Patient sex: F
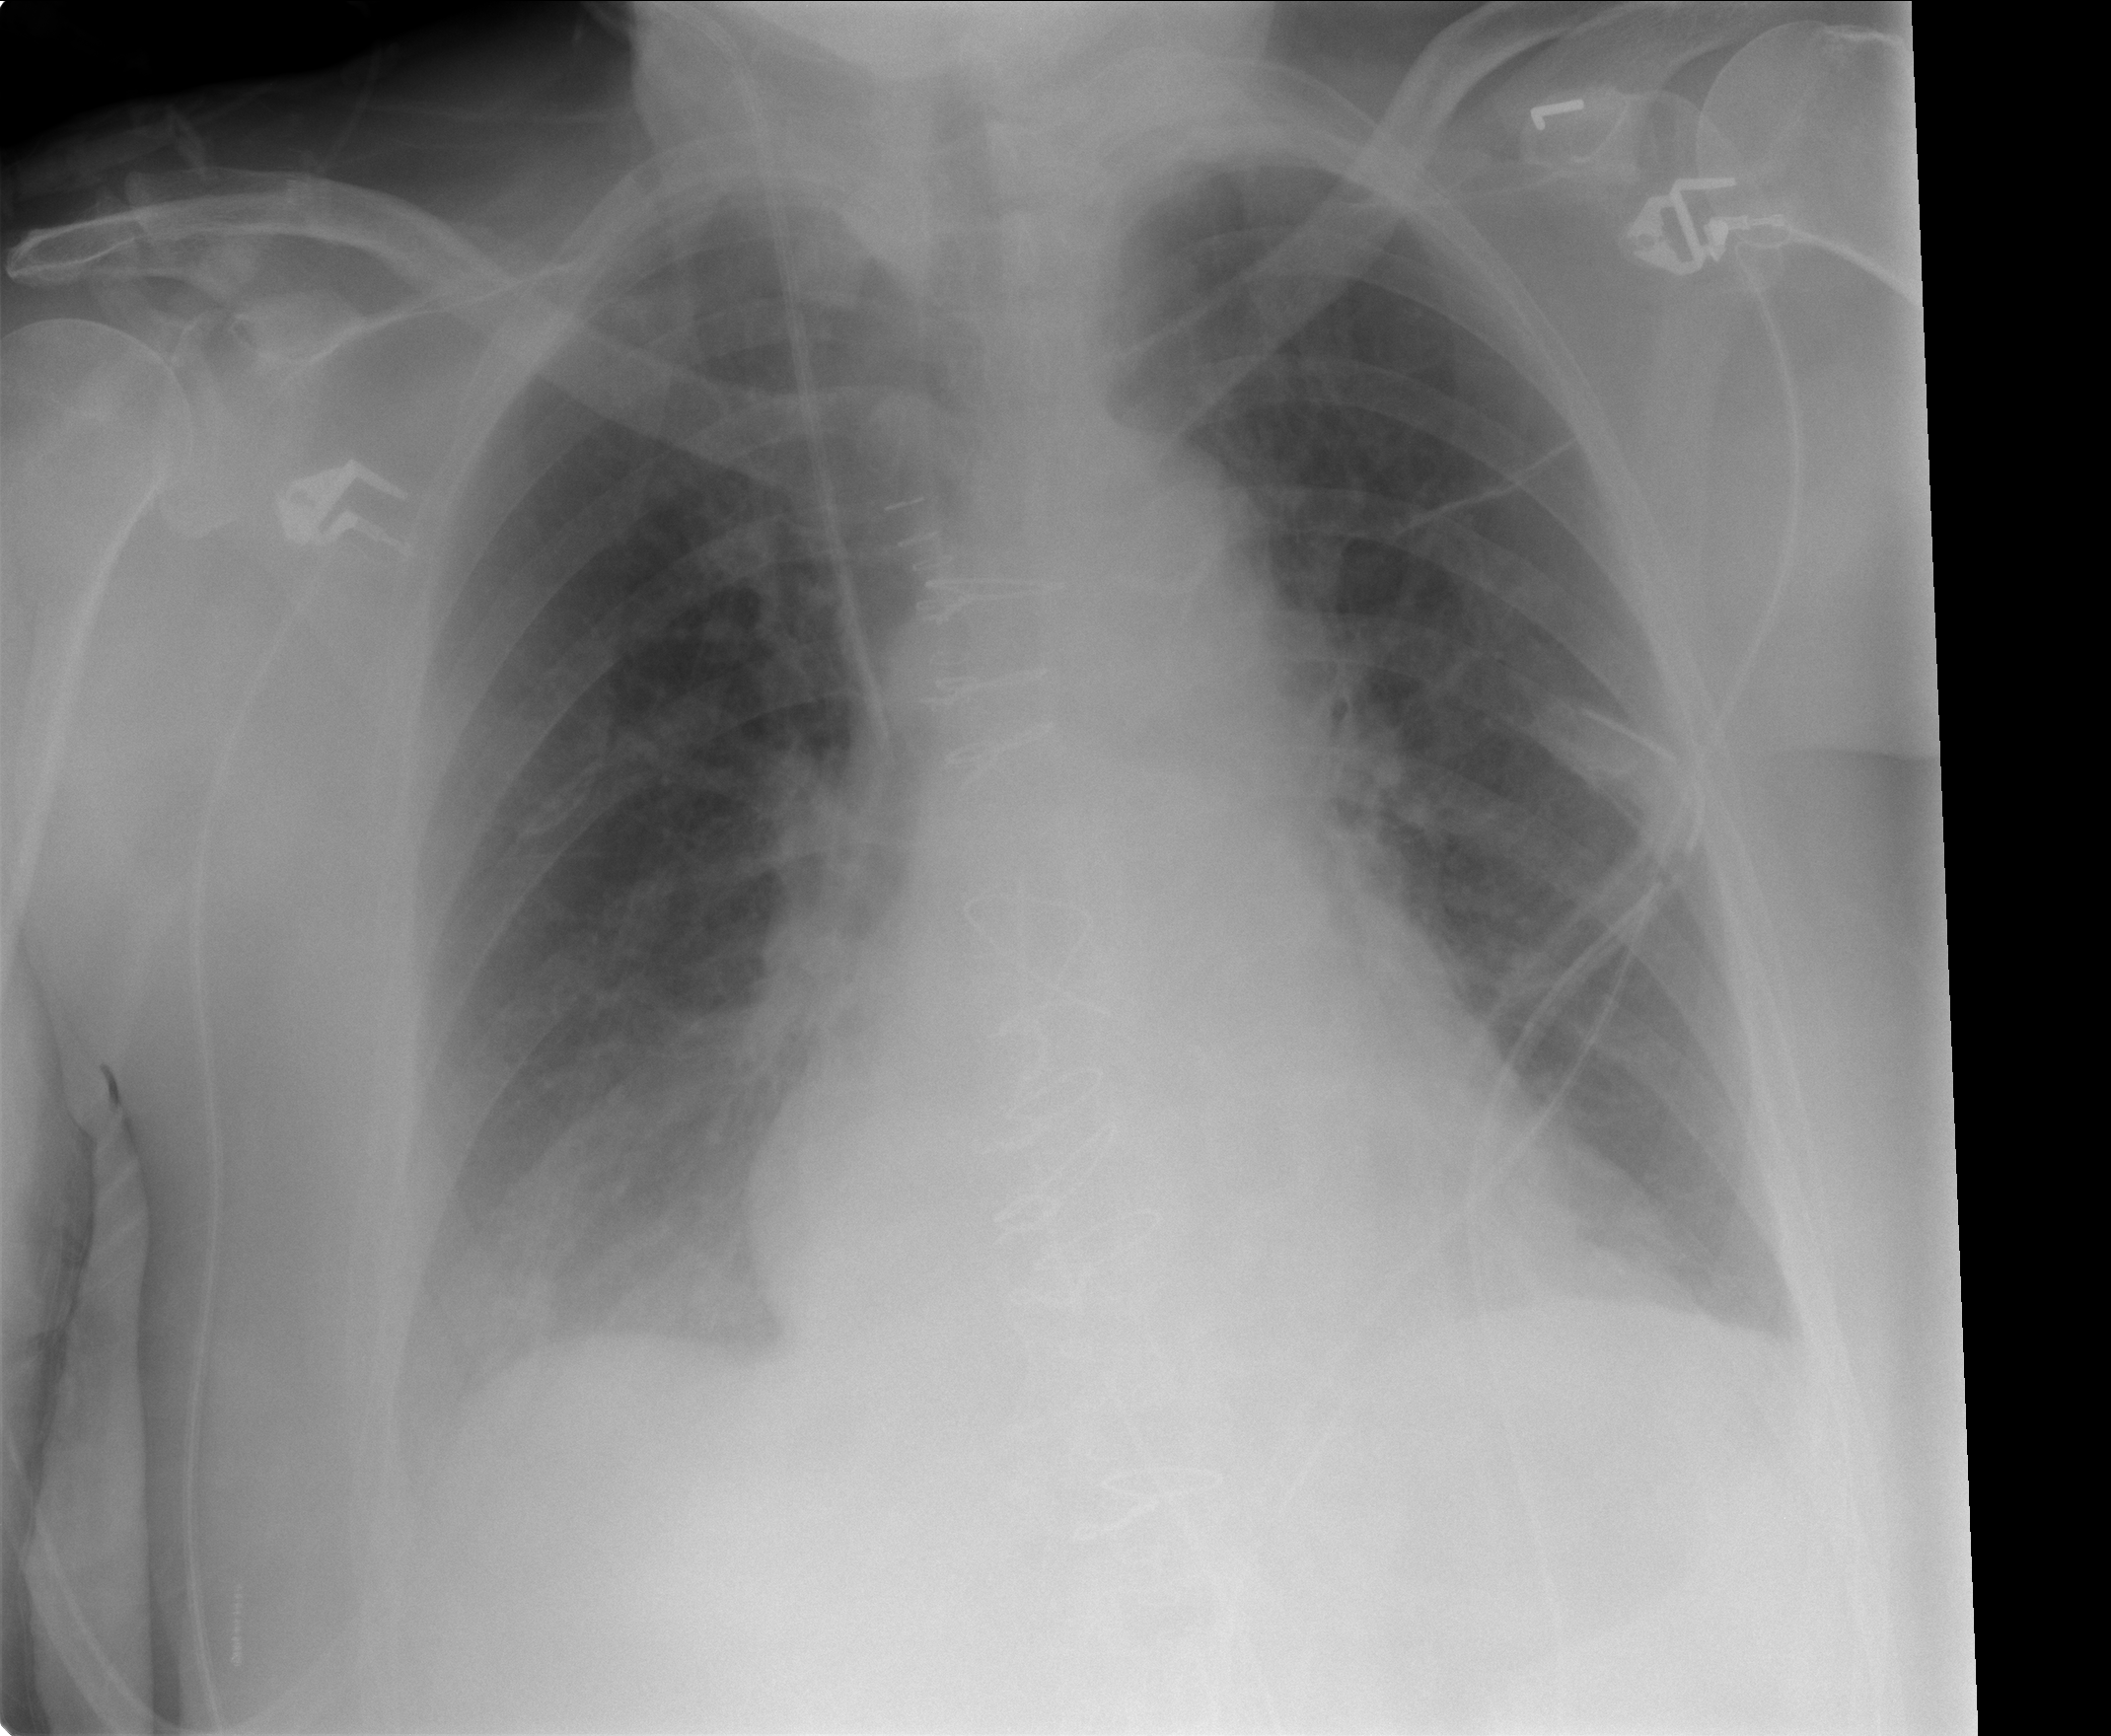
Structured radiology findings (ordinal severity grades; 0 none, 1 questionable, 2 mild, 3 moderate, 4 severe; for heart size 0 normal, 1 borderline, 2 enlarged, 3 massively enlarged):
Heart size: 2
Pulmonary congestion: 2
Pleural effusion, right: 1
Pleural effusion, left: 1
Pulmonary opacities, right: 0
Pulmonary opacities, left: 0
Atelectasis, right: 1
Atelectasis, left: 1